Question: I would like to permanently add a glow effect to a bunch of images. preferably using either Ruby or Python (open to other ideas as well).
Example of what I'm looking to do (see top half):

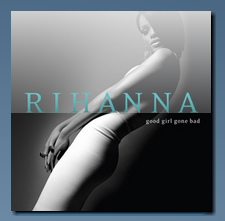
Answer: This would be as simple as using imagemagick or gd to composite a PNG with transparency on top of your target image. Imagemagick's command line <URL> tool will get you there quite painlessly.
If you're displaying these on a webpage, though, I'd recommend that you just use 'position: absolute' to overlay a glow image on top of the images. That way, you don't have to modify your source images, and can easily adjust or remove the glow effect as desired.